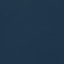
Land use / land cover: SeaLake